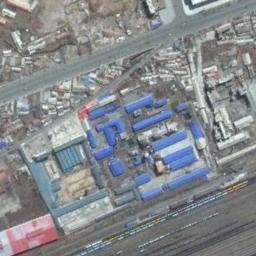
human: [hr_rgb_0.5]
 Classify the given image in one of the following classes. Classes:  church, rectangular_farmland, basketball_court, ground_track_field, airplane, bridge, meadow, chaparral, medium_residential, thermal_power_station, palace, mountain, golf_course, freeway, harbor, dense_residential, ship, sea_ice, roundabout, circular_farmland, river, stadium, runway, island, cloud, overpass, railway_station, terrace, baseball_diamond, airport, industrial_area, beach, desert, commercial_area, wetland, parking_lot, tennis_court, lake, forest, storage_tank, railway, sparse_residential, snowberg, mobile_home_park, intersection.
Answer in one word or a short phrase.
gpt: industrial_area